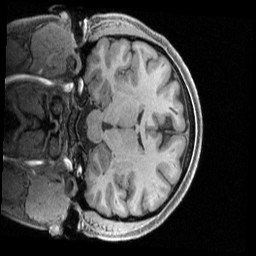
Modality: T1w
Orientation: coronal
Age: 22
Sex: female
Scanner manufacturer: siemens
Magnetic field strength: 3 T
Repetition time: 2.4 s
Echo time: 0.00231 s